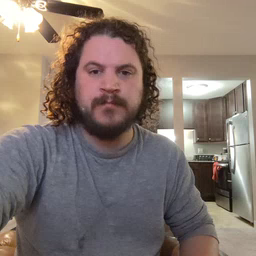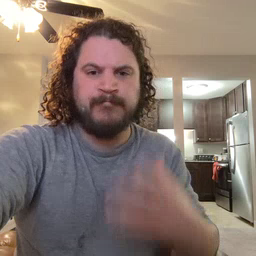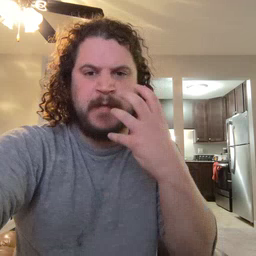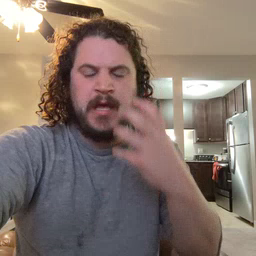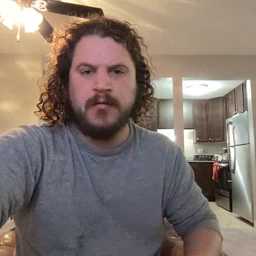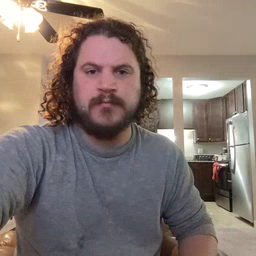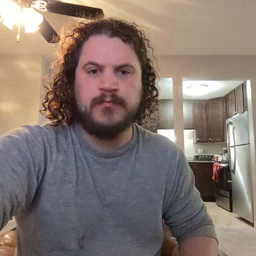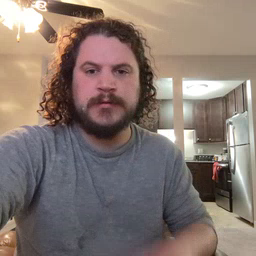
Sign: mad